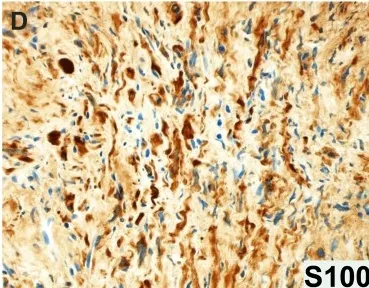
EUS-FNA and histological analysis. These cells were positive for S-100. Original magnification x200). EUS-FNA, endoscopic ultrasonography-guided fine needle aspiration; HE, hematoxylin and eosin stain.
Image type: pathology (immunostaining)